Field crop: maize
Growth stage: 2
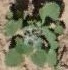
Species: chenopodium